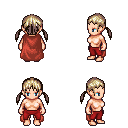
a pixel art fantasy rpg character, female body template, human, light skin, maroon cape, red pants, white blonde twin-tailed hairstyle, four views (front, back, left, right), 2x2 character sprite sheet, small pixel art, hard edges, no anti-aliasing